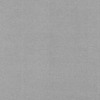
Label: dusty